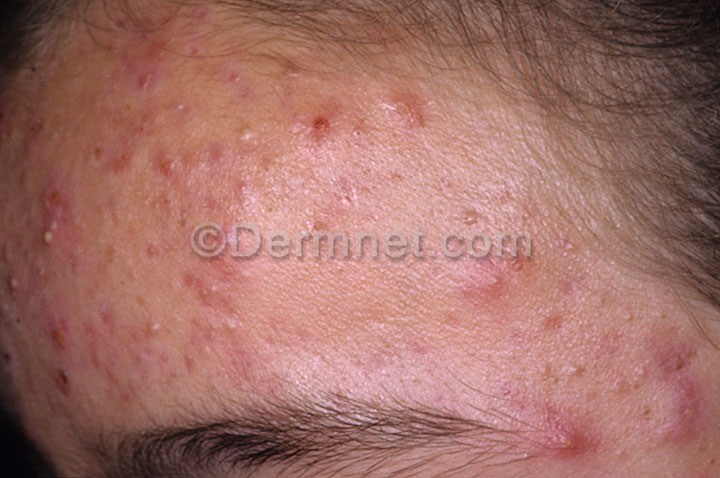
Disease: Acne and Rosacea Photos